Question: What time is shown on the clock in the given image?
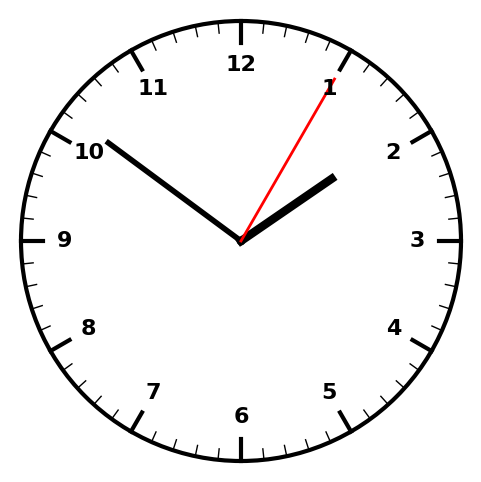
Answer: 01:51:05